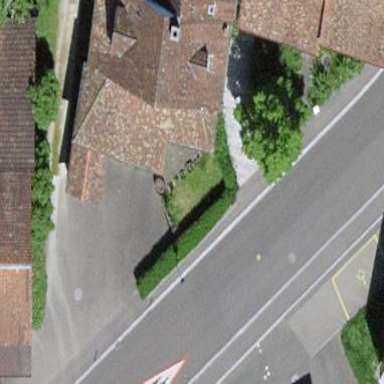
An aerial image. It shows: Simple house.